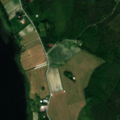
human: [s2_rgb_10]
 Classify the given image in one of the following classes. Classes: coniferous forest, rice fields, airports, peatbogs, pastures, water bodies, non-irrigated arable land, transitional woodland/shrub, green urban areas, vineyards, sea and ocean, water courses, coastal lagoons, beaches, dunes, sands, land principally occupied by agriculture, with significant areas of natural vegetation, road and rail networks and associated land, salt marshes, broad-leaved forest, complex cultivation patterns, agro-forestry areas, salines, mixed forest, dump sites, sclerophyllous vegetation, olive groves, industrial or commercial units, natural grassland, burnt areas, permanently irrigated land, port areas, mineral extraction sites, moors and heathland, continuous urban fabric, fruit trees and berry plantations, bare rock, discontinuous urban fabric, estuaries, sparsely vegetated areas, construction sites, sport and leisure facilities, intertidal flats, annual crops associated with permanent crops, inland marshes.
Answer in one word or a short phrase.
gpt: non-irrigated arable land, coniferous forest, mixed forest, water bodies